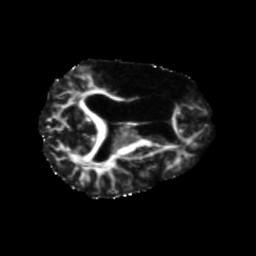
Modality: FA
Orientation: axial
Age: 71
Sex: female
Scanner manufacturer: siemens
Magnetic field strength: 3 T
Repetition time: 5.47 s
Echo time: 0.0854 s